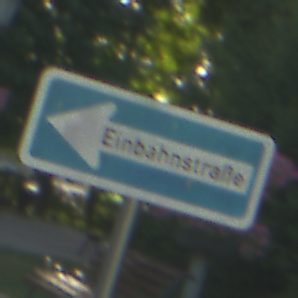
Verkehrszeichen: EinbahnstrasseLinksweisend
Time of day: SunriseSunset
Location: Outdoor (Suburban)
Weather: PartlyCloudy
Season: NotSpecified
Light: Natural